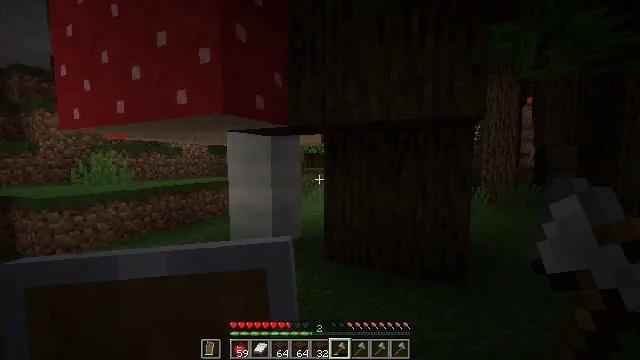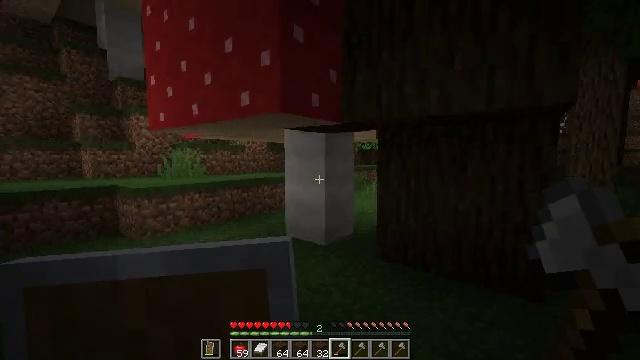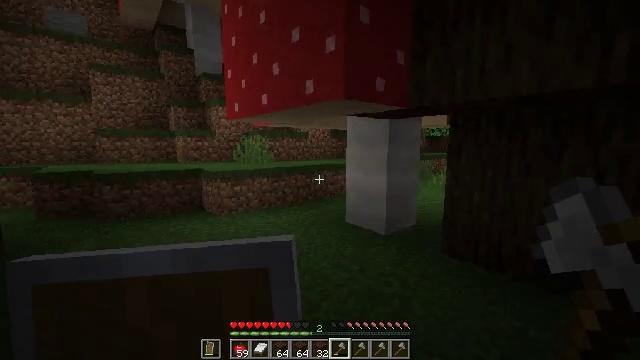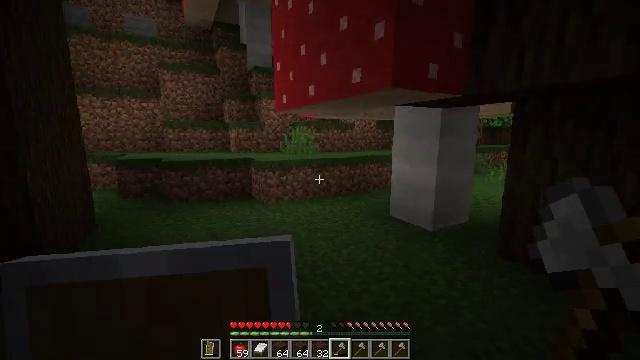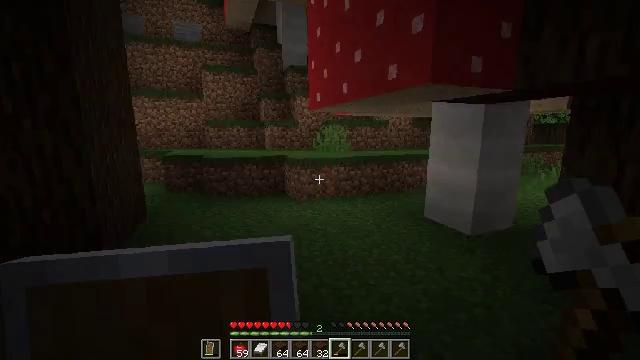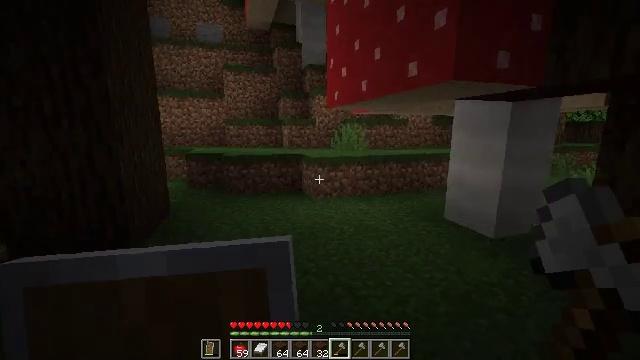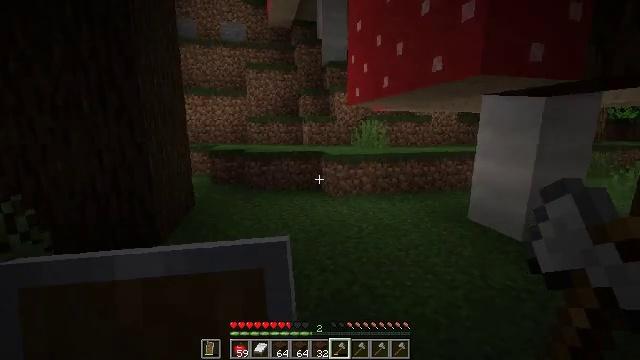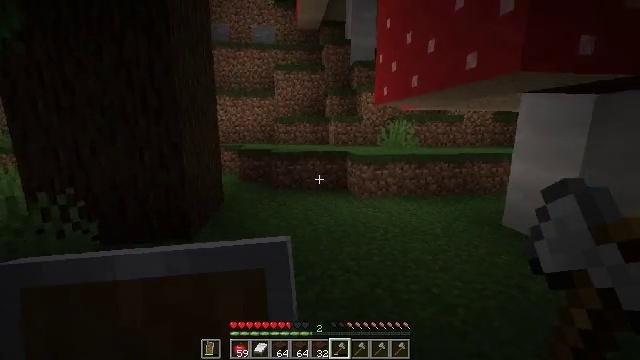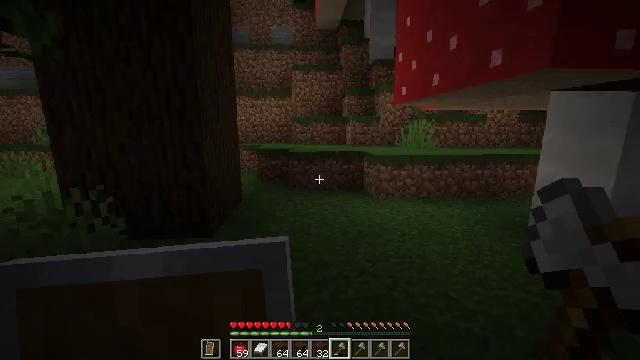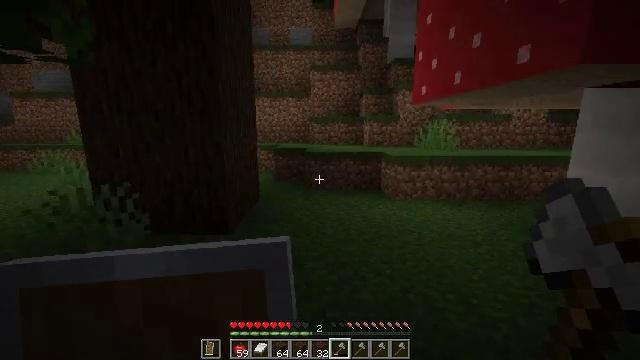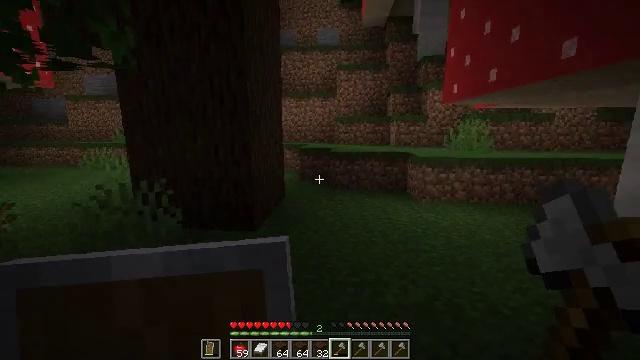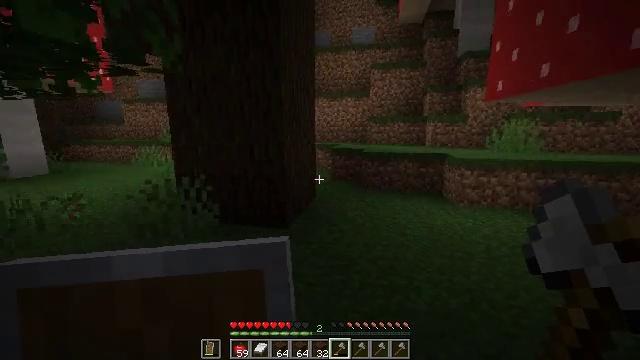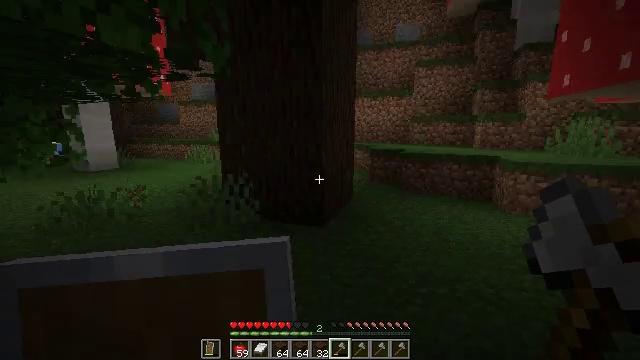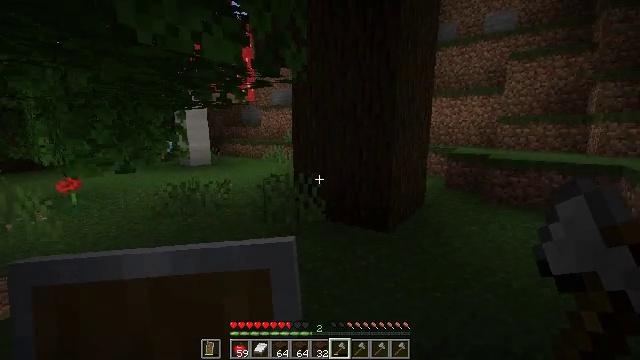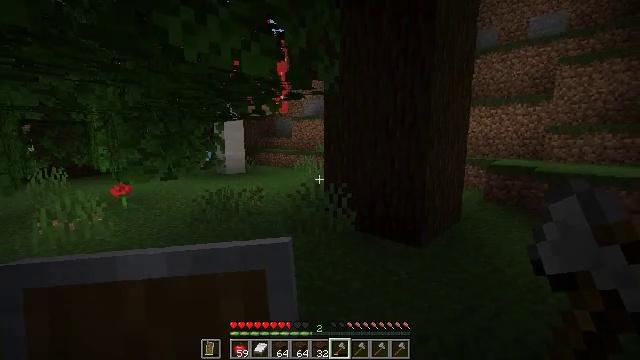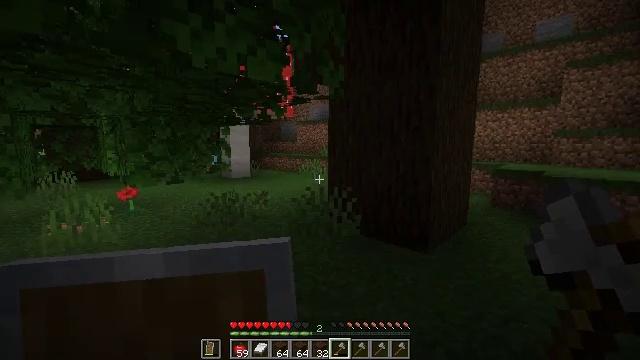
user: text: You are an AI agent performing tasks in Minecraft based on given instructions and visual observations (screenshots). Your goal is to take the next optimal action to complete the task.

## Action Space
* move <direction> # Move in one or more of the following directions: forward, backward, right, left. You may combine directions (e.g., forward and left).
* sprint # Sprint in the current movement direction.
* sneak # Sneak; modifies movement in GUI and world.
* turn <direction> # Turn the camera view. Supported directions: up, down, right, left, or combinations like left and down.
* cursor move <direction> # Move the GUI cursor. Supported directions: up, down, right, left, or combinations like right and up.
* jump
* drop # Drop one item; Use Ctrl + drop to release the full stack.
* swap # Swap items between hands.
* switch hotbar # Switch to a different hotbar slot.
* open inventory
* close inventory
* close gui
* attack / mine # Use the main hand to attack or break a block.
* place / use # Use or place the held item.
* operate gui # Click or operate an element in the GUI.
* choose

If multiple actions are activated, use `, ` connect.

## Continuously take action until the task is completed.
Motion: motion action
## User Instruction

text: Gather birch log for crafting.
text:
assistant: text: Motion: turn left
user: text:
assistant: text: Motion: turn left and down
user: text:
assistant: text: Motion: turn left and down
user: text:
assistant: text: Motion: turn left
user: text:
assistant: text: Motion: turn left
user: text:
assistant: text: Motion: turn left
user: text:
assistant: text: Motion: turn left
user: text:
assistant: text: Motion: turn left
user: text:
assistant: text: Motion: turn left
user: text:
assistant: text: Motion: turn left
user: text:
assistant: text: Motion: turn left
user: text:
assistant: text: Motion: turn left
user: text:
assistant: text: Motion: turn left
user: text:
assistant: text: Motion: turn left and up
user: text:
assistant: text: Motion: turn left
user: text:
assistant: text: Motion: no_op
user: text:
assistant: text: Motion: no_op
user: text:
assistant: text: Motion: no_op
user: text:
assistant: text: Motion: no_op
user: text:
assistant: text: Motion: no_op
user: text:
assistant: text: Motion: no_op
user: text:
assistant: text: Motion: no_op
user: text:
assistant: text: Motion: no_op
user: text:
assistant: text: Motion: no_op
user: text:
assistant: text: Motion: turn left and up
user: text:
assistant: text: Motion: turn left and up
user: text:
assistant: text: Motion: turn left and up
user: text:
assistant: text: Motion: turn left and up
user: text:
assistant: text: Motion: no_op
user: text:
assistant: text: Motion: turn left